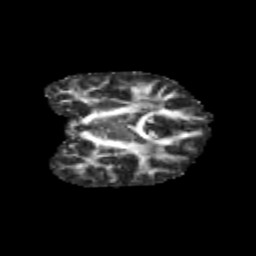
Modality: FA
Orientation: coronal
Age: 14
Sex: female
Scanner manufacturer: siemens
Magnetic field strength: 3 T
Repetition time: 3.8 s
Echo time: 0.07 s